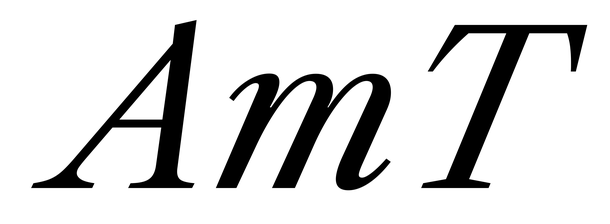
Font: LibreCaslonText-Italic_Italic